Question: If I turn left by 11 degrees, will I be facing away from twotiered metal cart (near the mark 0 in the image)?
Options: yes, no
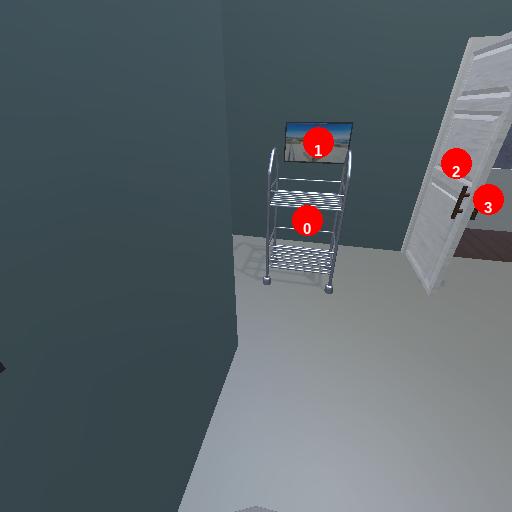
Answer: yes